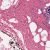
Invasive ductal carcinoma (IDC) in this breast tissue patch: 0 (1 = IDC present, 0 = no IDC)